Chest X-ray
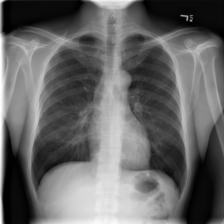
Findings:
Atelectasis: negative
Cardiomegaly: negative
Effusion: negative
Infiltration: negative
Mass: negative
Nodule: negative
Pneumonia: negative
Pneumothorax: negative
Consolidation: negative
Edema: negative
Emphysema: negative
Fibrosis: negative
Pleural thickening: negative
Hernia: negative